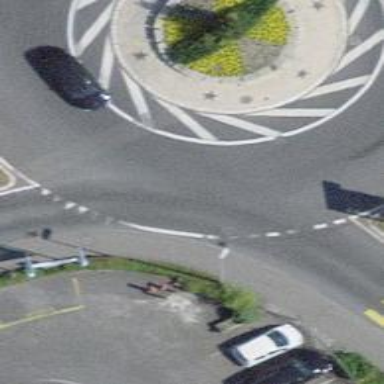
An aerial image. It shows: Tertiary road with asphalt surface leading to roundabout.